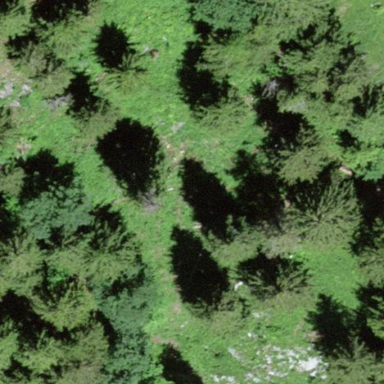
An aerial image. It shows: Forest area.